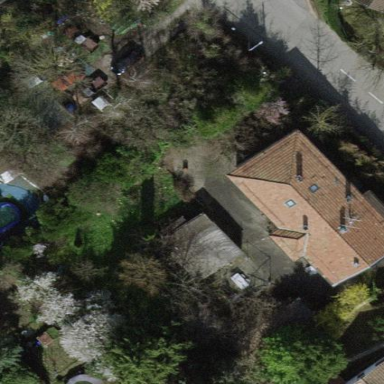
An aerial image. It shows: Garden enclosed by fence.